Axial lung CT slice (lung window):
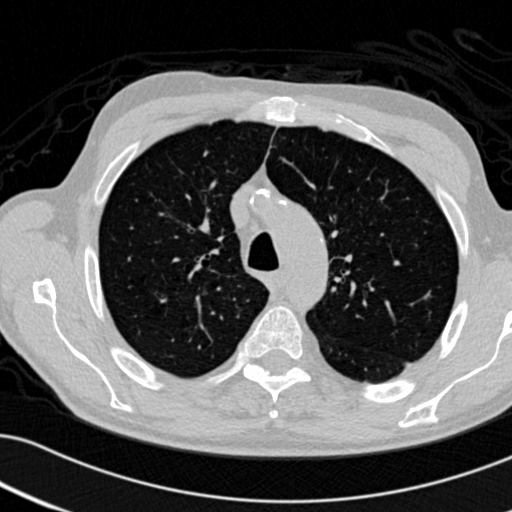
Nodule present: no